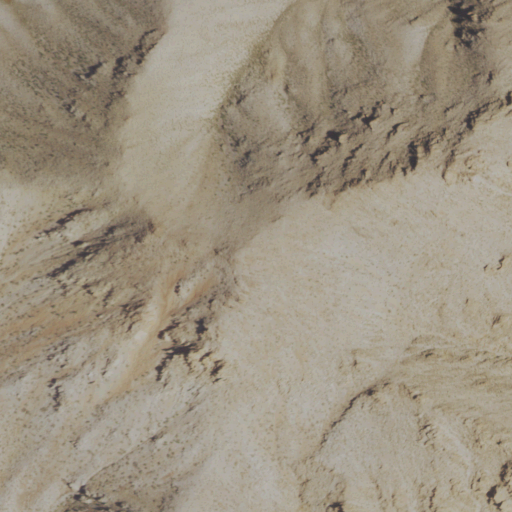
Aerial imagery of mountain in Nevada named Black Rock containing shrub and barren land